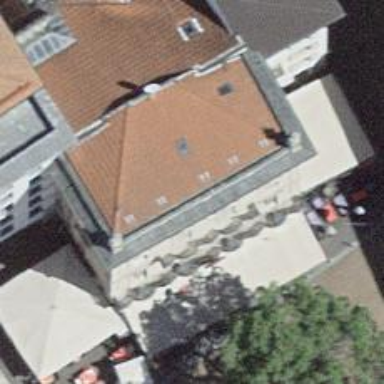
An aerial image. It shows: Restaurant.